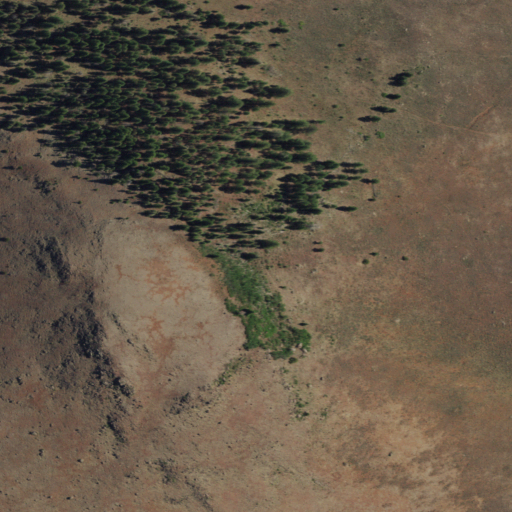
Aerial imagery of mountain in New Mexico named Los Cerritos De La Cruz containing shrub, evergreen forest, and grassland